Brain MRI, t1w sequence, axial 2D slice.
Patient: age 55, sex F, weight 75 kg, height 1.7 m
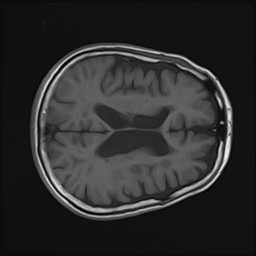